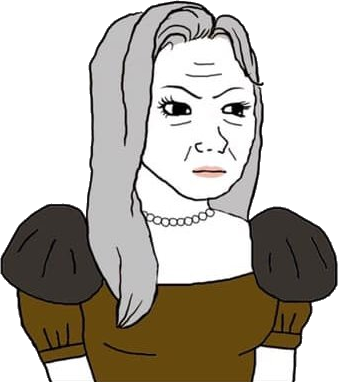
Label: 5_Trad_Wife